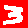
Digit: 3